Field crop: tomato
Growth stage: 1
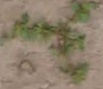
Species: portulaca